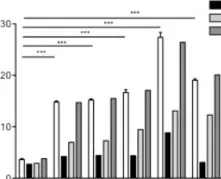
ROS production and apoptosis of PMNs from controls and patient. ROS production by PMNs was studied by DHE oxidation. (B) ROS production was measured after pretreatment of whole-blood samples for 45 min with PBS, Pam3CSK4 (TLR1/2 agonist, 1 mug/ml), LPS (TLR4 agonist, 10 ng/ml), TNF (5 ng/ml), GG (20 mug/ml), or germling conidia from A. Fumigatus, and followed by fMLP (10-6 M, 5 min). Results are expressed as MFI.
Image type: pathology (immunostaining)